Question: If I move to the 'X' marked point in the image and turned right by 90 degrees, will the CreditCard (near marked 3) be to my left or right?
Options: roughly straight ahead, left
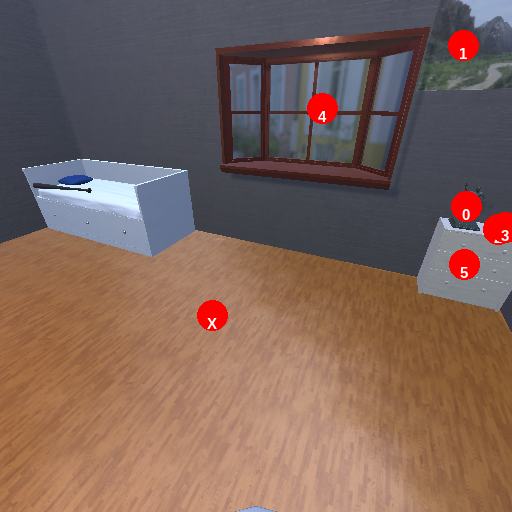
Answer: roughly straight ahead